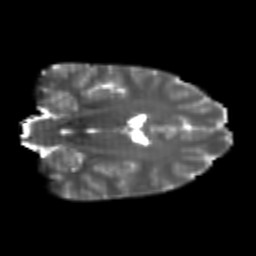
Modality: T2w
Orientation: coronal
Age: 23
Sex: female
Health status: healthy
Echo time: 0.074 s